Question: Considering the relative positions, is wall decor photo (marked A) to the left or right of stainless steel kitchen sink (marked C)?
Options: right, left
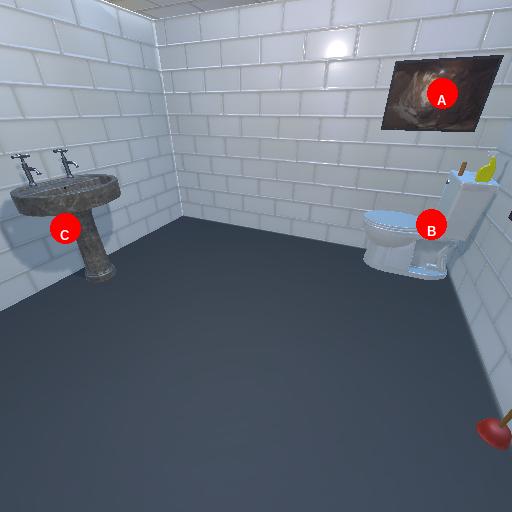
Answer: right